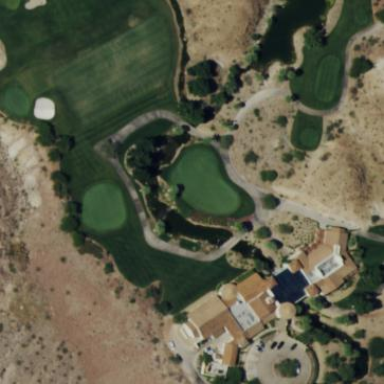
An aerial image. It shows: Water hazard in golf course. The hazard is natural water feature.